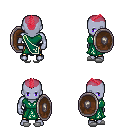
a pixel art fantasy rpg character, male body template, dark elf, purple skin, sash dress, gold greaves, ruby red short mohawk hairstyle, white slippers, shield, four views (front, back, left, right), 2x2 character sprite sheet, small pixel art, hard edges, no anti-aliasing